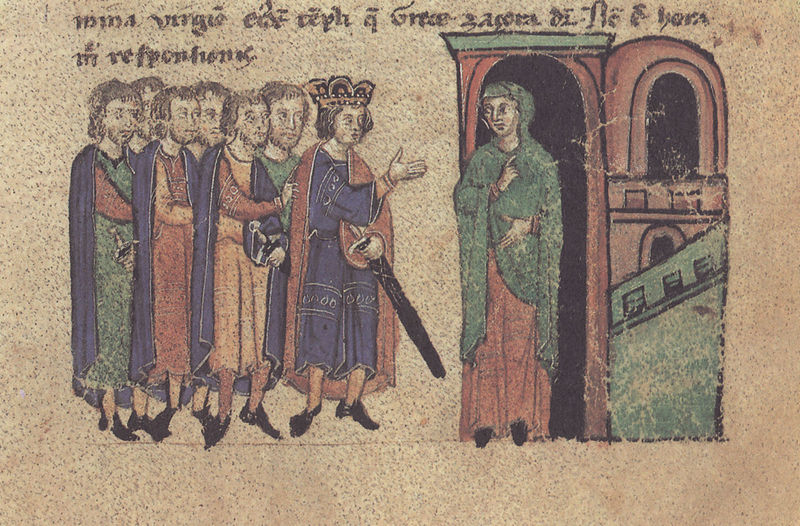
Titel: Alexanderroman
Institution: Leipzig, Stadtbibliothek
Schlagwörter: blau, hand, mann, umhang, gelb, grün, menschen, stadt, finger, frau, haar, kleid, männer, orange, schwarz, tür, zeichnung, haus, rot, leute, bart, bibel, kleidung, kirche, gewand, krone, farbig, schrift, papier, bogen, schuhe, treppe, gefolge, könig, kopftuch, zeigen, tor, buch, burg, kloster, jungfrau, schwert, schwerter, waffe, schuh, mittelalter, karl, maria, einlass, buchmalerei, verkündung, frai, kaiser augustus, schätzen, lrone